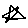
Label: star